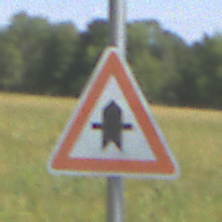
Verkehrszeichen: Vorfahrt
Umgebung: Outdoor, Nature
Tageszeit: Midday
Wetter: Clear
Licht: Natural
Jahreszeit: NotSpecified
Kontrast: HighContrast